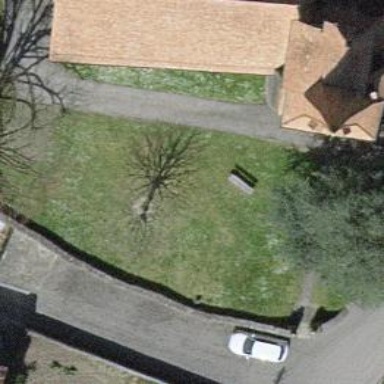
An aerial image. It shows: Bench.